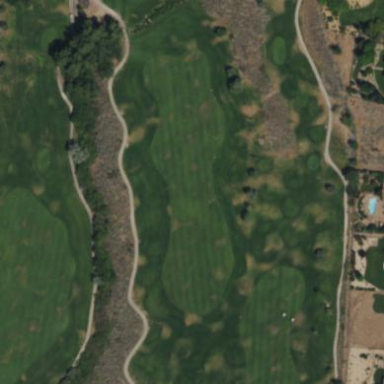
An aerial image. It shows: Golf fairway surrounded by grass.